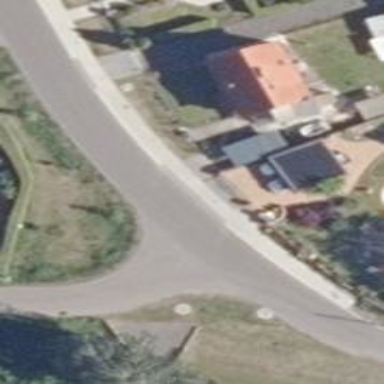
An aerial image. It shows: Residential road with asphalt surface. Sidewalk is present on the left side.